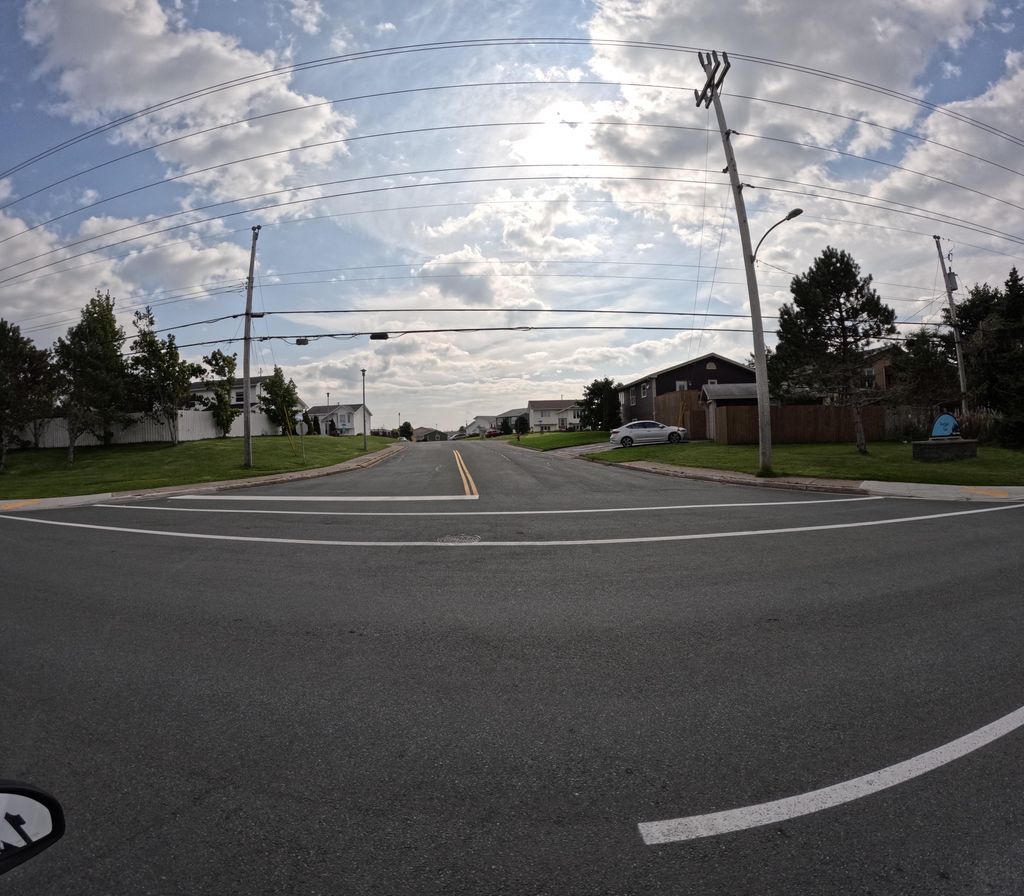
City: st_johns